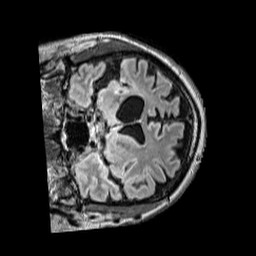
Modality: FLAIR
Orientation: coronal
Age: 58
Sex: male
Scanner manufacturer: siemens
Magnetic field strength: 3 T
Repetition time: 5 s
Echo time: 0.387 s